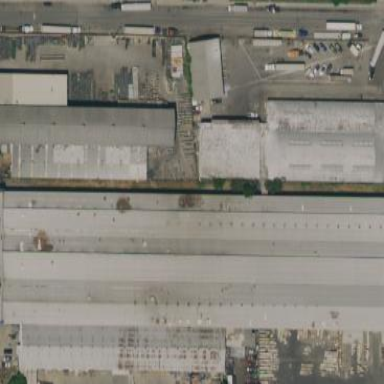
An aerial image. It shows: Warehouse building.